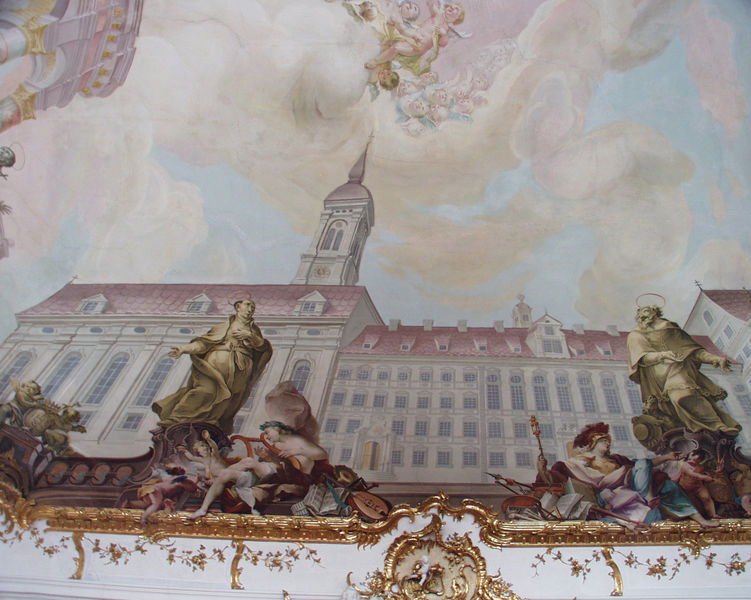
Titel: Ansicht Dillingen (Ausschnitt)
Künstler: Johann Anwander
Standort: Dillingen
Institution: Goldener Saal
Schlagwörter: blau, feder, gemälde, gott, hand, himmel, mann, nackt, weiß, wolken, frauen, kirchturm, menschen, sitzen, ausschnitt, bunt, fenster, hell, marmor, säulen, blick, dach, gebäude, haus, rosen, rot, schloss, wolke, ornament, wand, architektur, barock, mensch, rahmen, sockel, spitze, stehen, stein, instrument, brüstung, kirche, gewand, gold, decke, gewänder, rokkoko, gitarre, musik, rokoko, rosa, schräg, turm, turmspitze, engel, engelchen, ranken, statue, federbusch, bücher, liegen, fassade, fassaden, perspektive, noten, stab, dächer, giebel, mauer, grisaille, figuren, kuppel, lanze, detail, dekor, musizieren, ornamente, muse, lciht, stuck, geländer, stabs, tock, tor, foto, gewölbe, buch, bayern, kloster, münchen, palast, balustrade, gauben, uniform, waffen, helm, holzdecke, allegore, allegorie, kranz, lorbeerkranz, langhaus, photo, wappen, geige, heiligenschein, seiten, skulpturen, statuen, nimbus, untersicht, residenz, götter, profan, musen, chor, malerie, mönch, franziskus, bischöfe, heiliger, lanzen, mönche, dachgauben, tempel, heilige, deckengemälde, fresko, laute, saiten, harfe, jünger, lyra, heilig, putten, allegorien, leier, putti, minerva, sakral, fresco, zepter, athena, franziskaner, standbilder, schellen, göttinnen, wölbung, froschperspektive, rundbogenfenster, würzburg, rocaille, benediktiner, turmhelm, wies, klostergebäude, kirchengebäude, heiligenfiguren, illusionsmalerei, dacher, musikinstrumente, katholisch, tiepolo, scheinarchitektur, deckenfresko, schelle, eingefasst, patron, glorien, stuckatur, roccaille, deckenfresco, ballustarde, dechengemälde, ettal, gebaäde, internat, kirchenarchitektur, kirchenbild, stuckverzierungen, balthasar neumann, doldrand, glorienschein, diessen, corniche, patro, goleden, monch, katholoisch